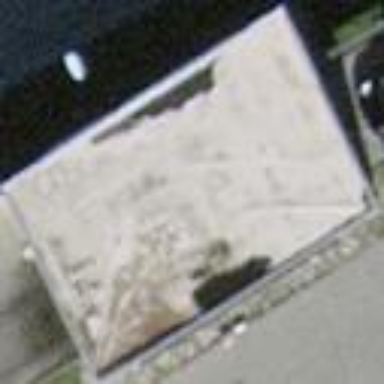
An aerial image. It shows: Building housing car wash facility.